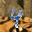
Label: 4